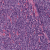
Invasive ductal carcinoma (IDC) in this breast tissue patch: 1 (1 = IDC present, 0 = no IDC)